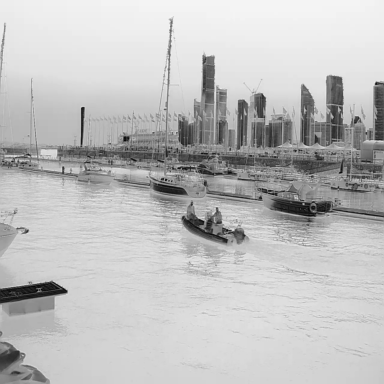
There are nine objects shown in the infrared image, including four canoes, and five sailboats.